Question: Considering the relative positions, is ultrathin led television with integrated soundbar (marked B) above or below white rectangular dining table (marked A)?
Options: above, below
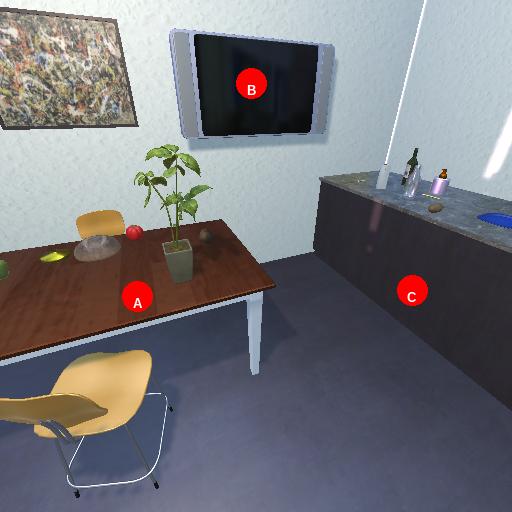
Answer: above